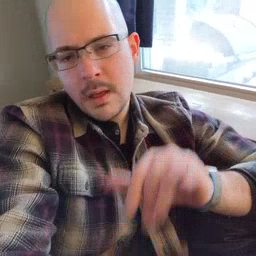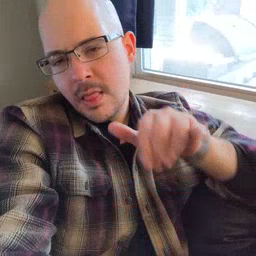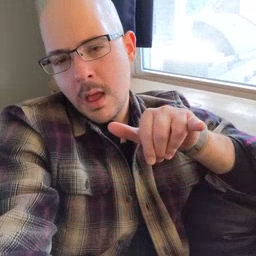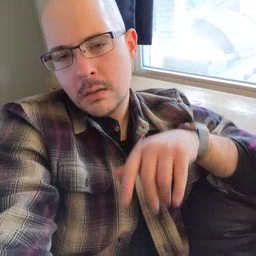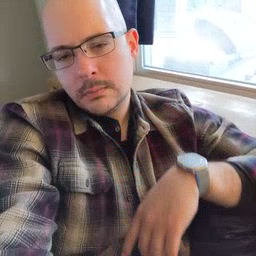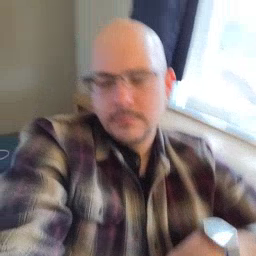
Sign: that